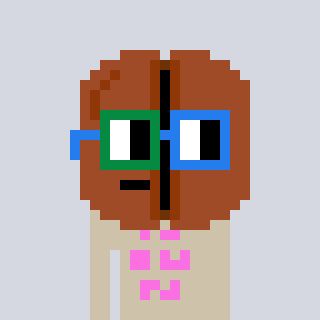
a pixel art character with square green and blue glasses, a coffeebean-shaped head and a bege-colored body on a cool background